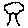
Label: tree